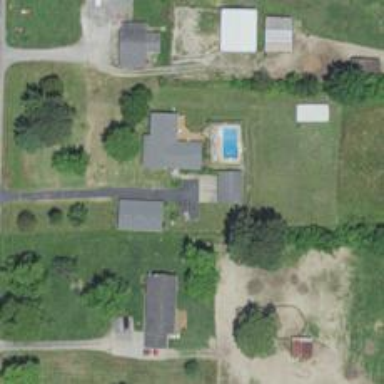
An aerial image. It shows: Driveway.